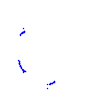
Particle: proton